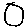
Label: circle